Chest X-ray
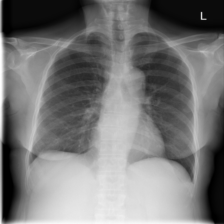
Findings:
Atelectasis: negative
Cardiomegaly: negative
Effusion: negative
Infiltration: negative
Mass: negative
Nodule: negative
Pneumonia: negative
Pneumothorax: negative
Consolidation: negative
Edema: negative
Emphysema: negative
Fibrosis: negative
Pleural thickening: positive
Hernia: negative